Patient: sex M, age 73
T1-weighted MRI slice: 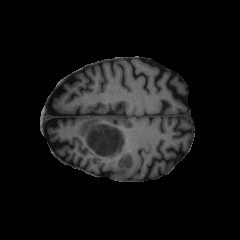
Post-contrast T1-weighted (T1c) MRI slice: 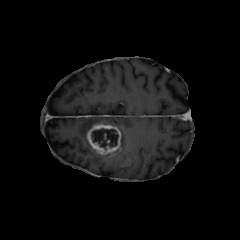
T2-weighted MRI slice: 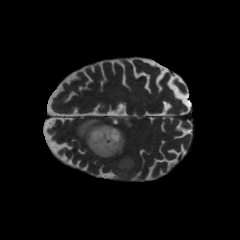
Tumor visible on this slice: yes
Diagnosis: Glioblastoma, IDH-wildtype
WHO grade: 4